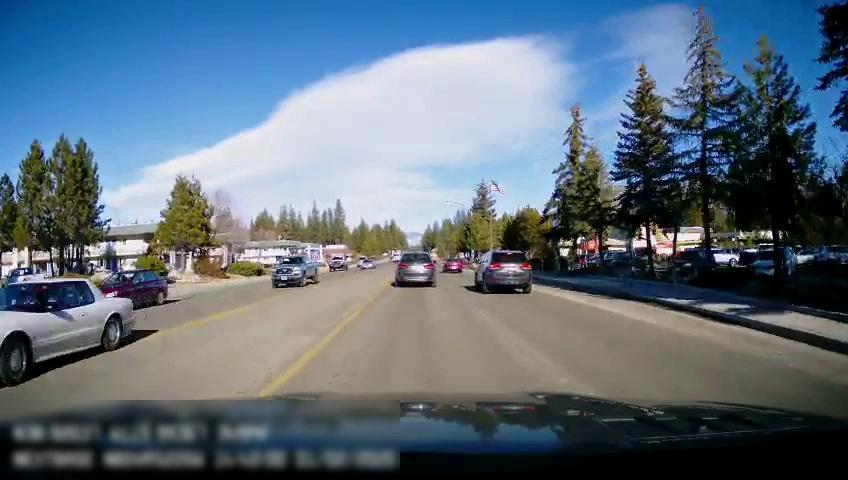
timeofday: Day
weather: Sunny
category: Drivable Space
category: Vehicles | Car
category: Vehicles | SUV
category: Vehicles | SUV
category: Vehicles | Car
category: Vehicles | Car
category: Vehicles | Car
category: Vehicles | Truck
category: Vehicles | SUV
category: Vehicles | Car
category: Vehicles | SUV
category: Lanes | Opposite Lane
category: Lanes | Current Lane
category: Lanes | Current Lane